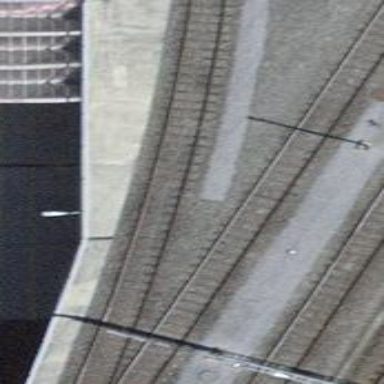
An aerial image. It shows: Railway spur service.